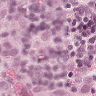
Metastatic tissue present: yes